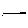
Label: line